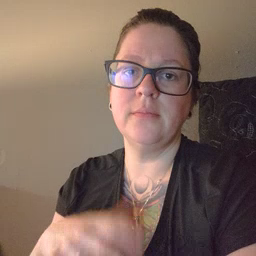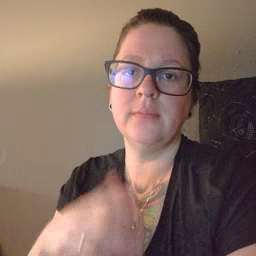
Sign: tiger